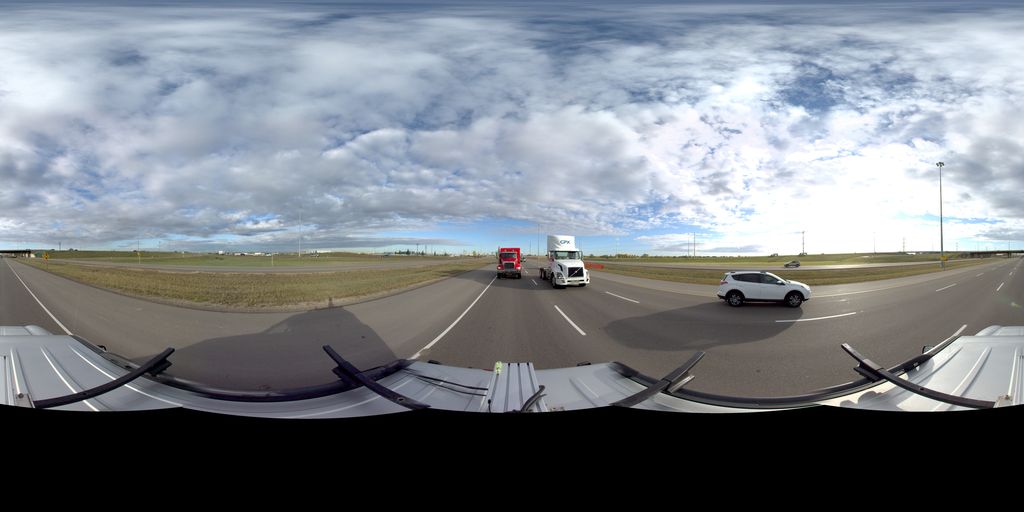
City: edmonton